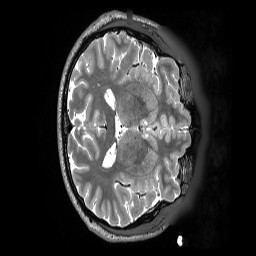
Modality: T2w
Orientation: axial
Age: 38
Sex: male